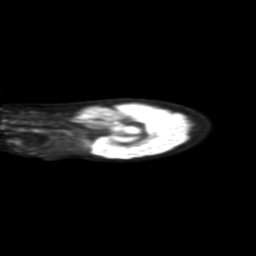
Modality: PET
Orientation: sagittal
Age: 10
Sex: female
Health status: ill